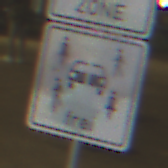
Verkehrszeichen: CarsharingfahrzeugeFrei
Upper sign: BeginnEingeschraenktesHalteverbotZone
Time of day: Night
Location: Outdoor (Urban)
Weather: Clear
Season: NotSpecified
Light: Artificial